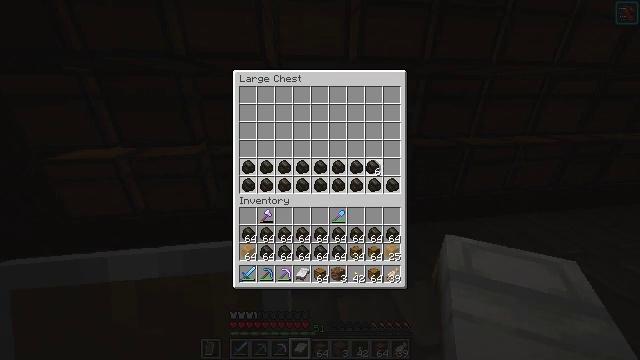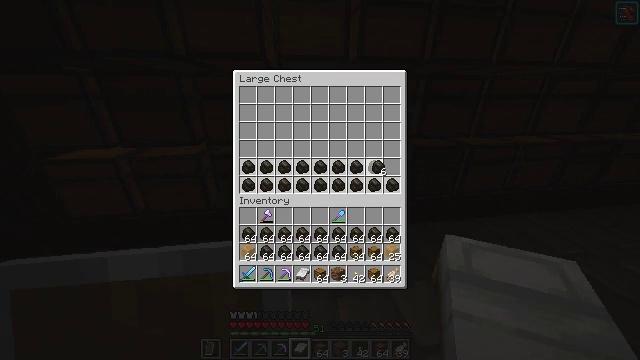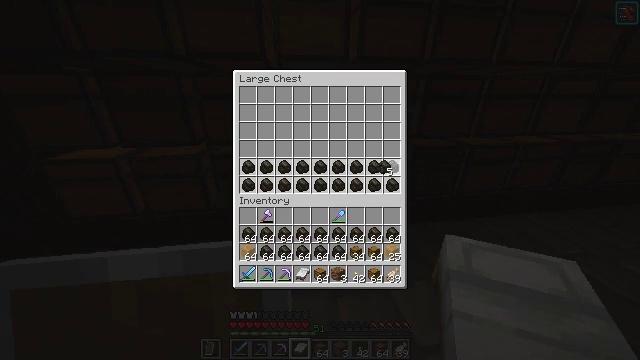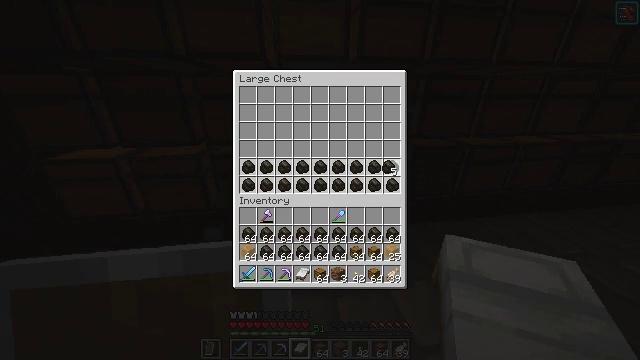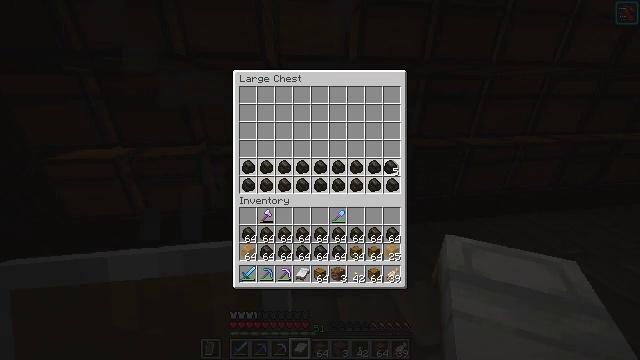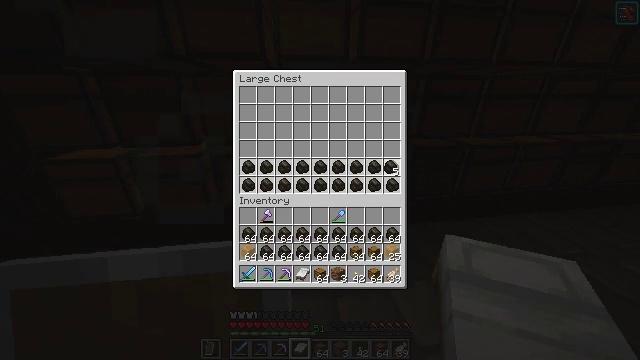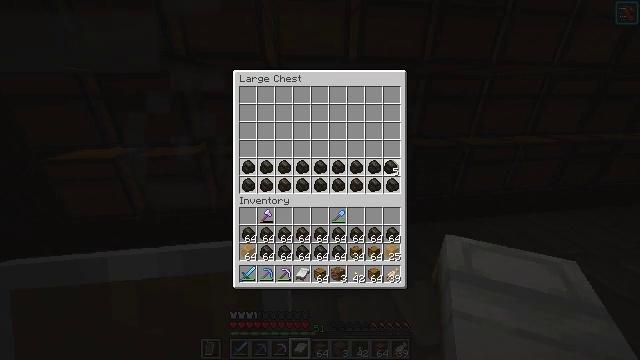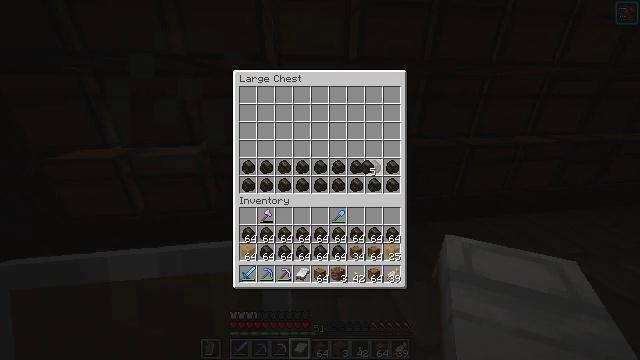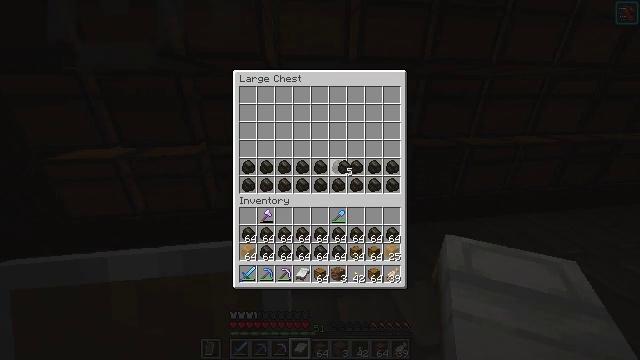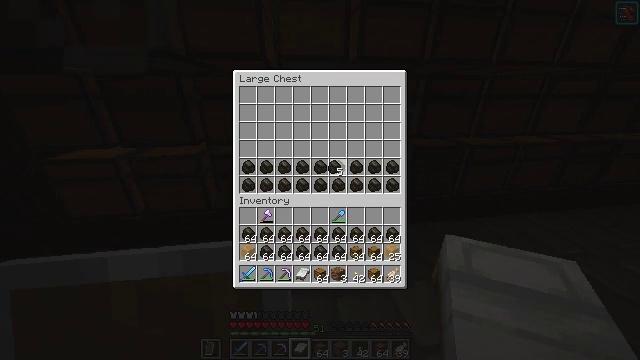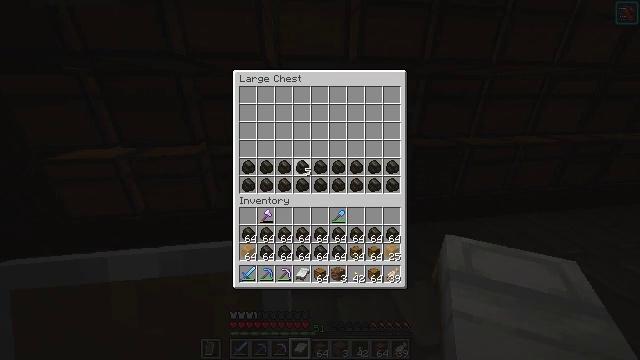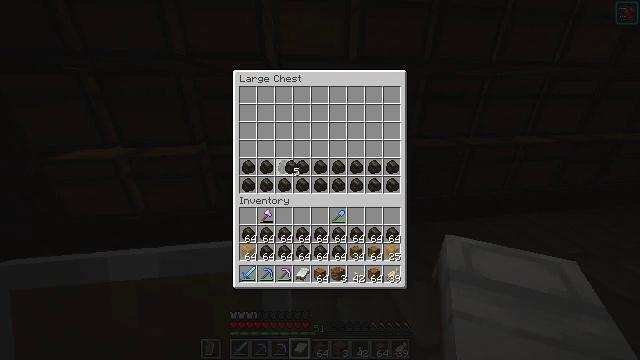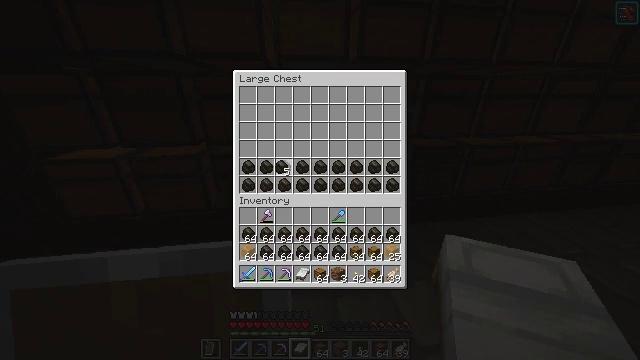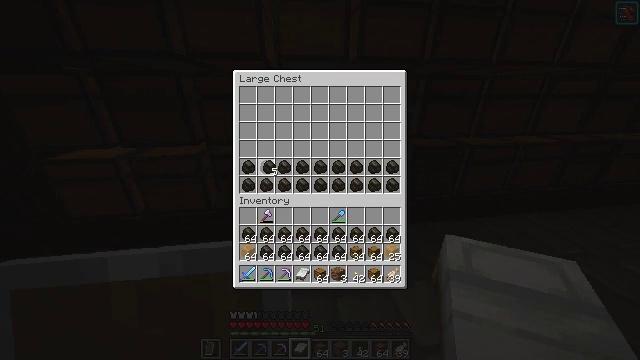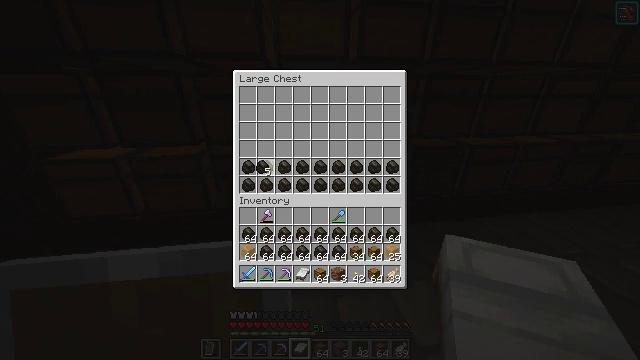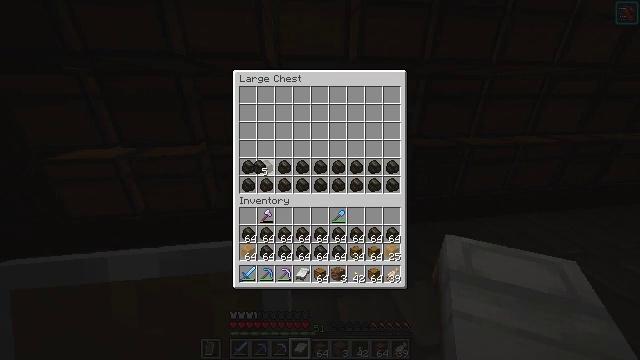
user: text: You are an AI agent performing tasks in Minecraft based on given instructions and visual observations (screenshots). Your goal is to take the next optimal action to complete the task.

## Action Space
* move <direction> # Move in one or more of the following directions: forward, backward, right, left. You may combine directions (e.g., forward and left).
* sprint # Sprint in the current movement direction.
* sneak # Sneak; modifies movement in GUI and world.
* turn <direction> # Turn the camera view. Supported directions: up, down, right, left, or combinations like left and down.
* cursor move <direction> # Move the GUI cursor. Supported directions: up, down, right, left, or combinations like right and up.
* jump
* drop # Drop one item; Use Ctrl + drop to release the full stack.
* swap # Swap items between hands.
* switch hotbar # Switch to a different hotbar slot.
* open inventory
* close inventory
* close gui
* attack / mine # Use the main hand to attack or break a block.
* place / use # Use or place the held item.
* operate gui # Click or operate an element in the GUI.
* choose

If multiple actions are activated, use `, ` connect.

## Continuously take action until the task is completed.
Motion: motion action
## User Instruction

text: Collect the stone bricks by mining.
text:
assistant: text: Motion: choose
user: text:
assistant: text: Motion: choose
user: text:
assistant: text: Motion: choose
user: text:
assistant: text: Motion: choose
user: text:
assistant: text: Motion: choose
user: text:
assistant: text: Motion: choose
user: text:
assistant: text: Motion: cursor move left
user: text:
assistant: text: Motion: cursor move left
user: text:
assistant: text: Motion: cursor move left
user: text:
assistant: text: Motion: cursor move left
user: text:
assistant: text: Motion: cursor move left
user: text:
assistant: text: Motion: cursor move left
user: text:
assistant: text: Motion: cursor move left
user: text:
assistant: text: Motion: cursor move left
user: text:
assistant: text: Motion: no_op
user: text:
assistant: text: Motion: no_op
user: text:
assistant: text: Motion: no_op
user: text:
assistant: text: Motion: operate gui
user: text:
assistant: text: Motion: no_op
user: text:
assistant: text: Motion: no_op
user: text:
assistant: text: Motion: no_op
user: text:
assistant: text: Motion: no_op
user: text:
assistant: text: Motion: no_op
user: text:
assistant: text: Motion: sneak, cursor move right and down
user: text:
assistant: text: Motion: sneak, cursor move right and down
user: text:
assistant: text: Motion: sneak, cursor move right
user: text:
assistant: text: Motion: sneak, cursor move right and down
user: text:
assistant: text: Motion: sneak, cursor move right
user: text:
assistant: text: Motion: sneak
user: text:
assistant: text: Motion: sneak, choose